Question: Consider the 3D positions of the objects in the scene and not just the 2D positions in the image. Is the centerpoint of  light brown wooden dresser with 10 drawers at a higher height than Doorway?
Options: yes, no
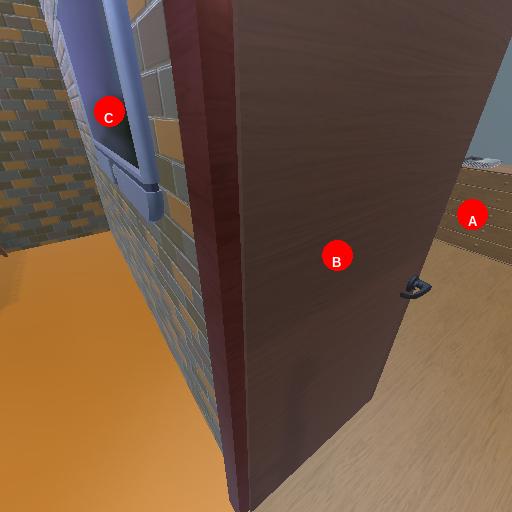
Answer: yes